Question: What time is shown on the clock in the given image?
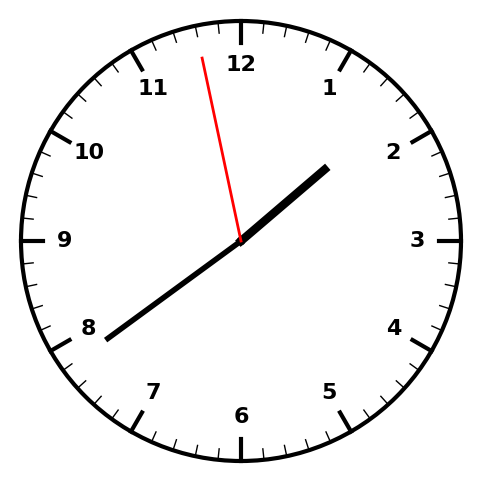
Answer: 01:38:58